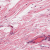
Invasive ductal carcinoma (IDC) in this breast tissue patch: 0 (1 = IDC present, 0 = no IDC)